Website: lowes
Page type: review-order
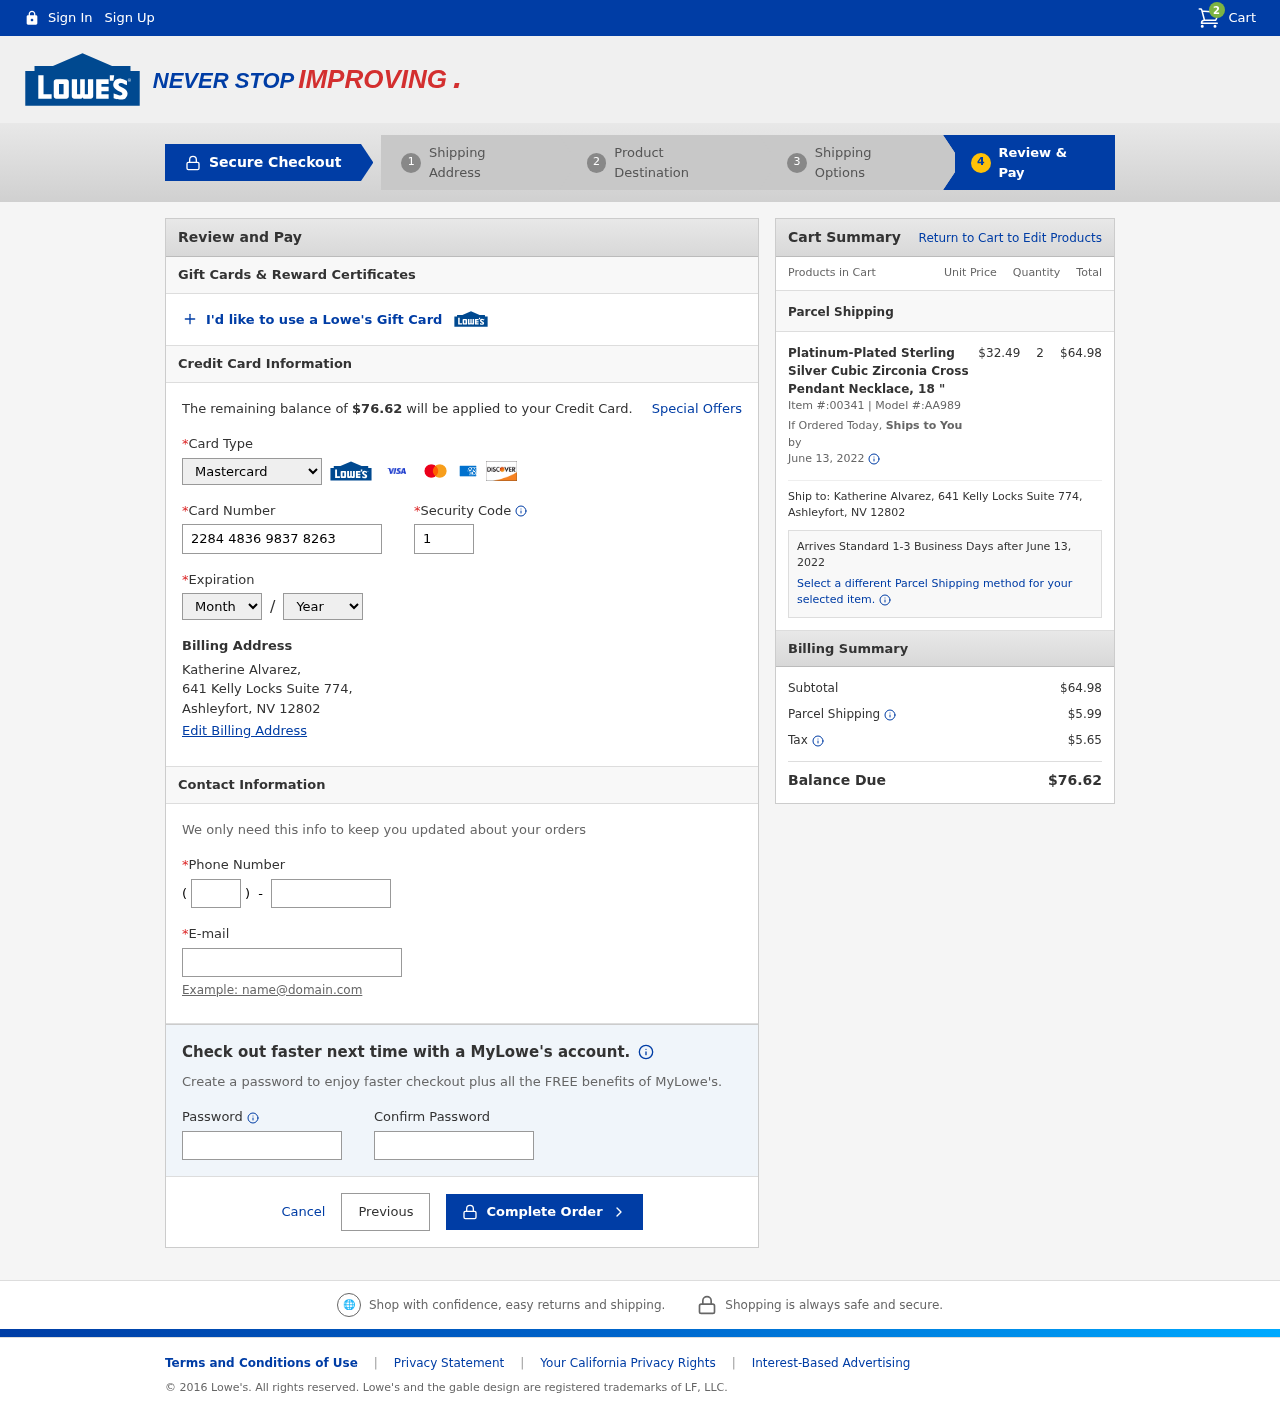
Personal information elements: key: PII_CARD_CVV
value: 199
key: PII_CARD_EXPIRY_MONTH
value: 07
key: PII_CARD_EXPIRY_YEAR
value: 28
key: PII_CARD_NUMBER
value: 2284 4836 9837 8263
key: PII_CARD_TYPE
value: Mastercard
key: PII_CITY
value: Ashleyfort
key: PII_EMAIL
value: katherinealvarez@yahoo.com
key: PII_FULLNAME
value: Katherine Alvarez,
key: PII_PHONE
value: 8042951745
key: PII_PHONE_AREA
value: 804
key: PII_POSTCODE
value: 12802
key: PII_STATE_ABBR
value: NV
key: PII_STREET
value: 641 Kelly Locks Suite 774,
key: PII_FULLNAME2
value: Katherine Alvarez
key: PII_STREET2
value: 641 Kelly Locks Suite 774
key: PII_CITY_STATE_ZIP2
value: Ashleyfort, NV 12802
Product elements: key: PRODUCT1_NAME
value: Platinum-Plated Sterling Silver Cubic Zirconia Cross Pendant Necklace, 18 "
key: PRODUCT1_PRICE
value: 32.49
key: PRODUCT1_QUANTITY
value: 2
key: PRODUCT1_ITEM_NUMBER
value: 00341
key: PRODUCT1_MODEL_NUMBER
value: AA989
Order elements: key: ORDER_NUM_ITEMS
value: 2
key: ORDER_TOTAL
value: $76.62
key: ORDER_SHIPPING_DATE
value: June 13, 2022
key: ORDER_SUBTOTAL
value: $64.98
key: ORDER_SHIPPING_DATE2
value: June 13, 2022
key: ORDER_SUBTOTAL2
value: $64.98
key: ORDER_SHIPPING_COST
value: $5.99
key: ORDER_TAX
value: $5.65